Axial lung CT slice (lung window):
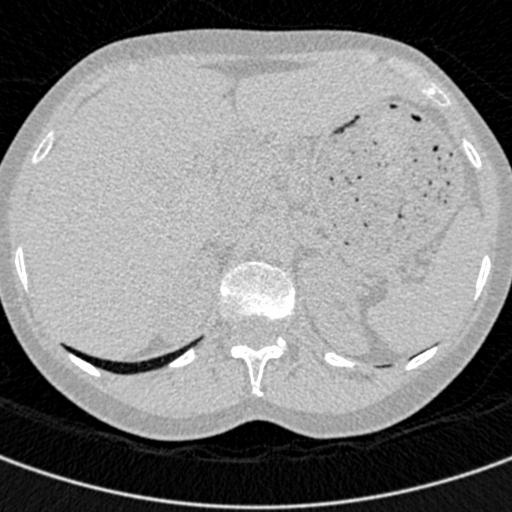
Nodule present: no